Question: I'm working on a project which wraps some C++ code using SWIG and then need to write a java interface around it. I can do this no problem manually but NetBeans is opaque enough I can't seem to get it to work. I have a C++ project which builds the JNI and then packages the SWIG wrapper Java files and the JNI into a JAR.
I add that JAR to the Java project. It clearly shows up in the GUI, but my main code can't call any of the code contained in the JAR. I've tried every permutation of package names and so on without any luck. I tried to directly set the classpath using compiler flags in NetBeans but couldn't tell if it was actually doing it.

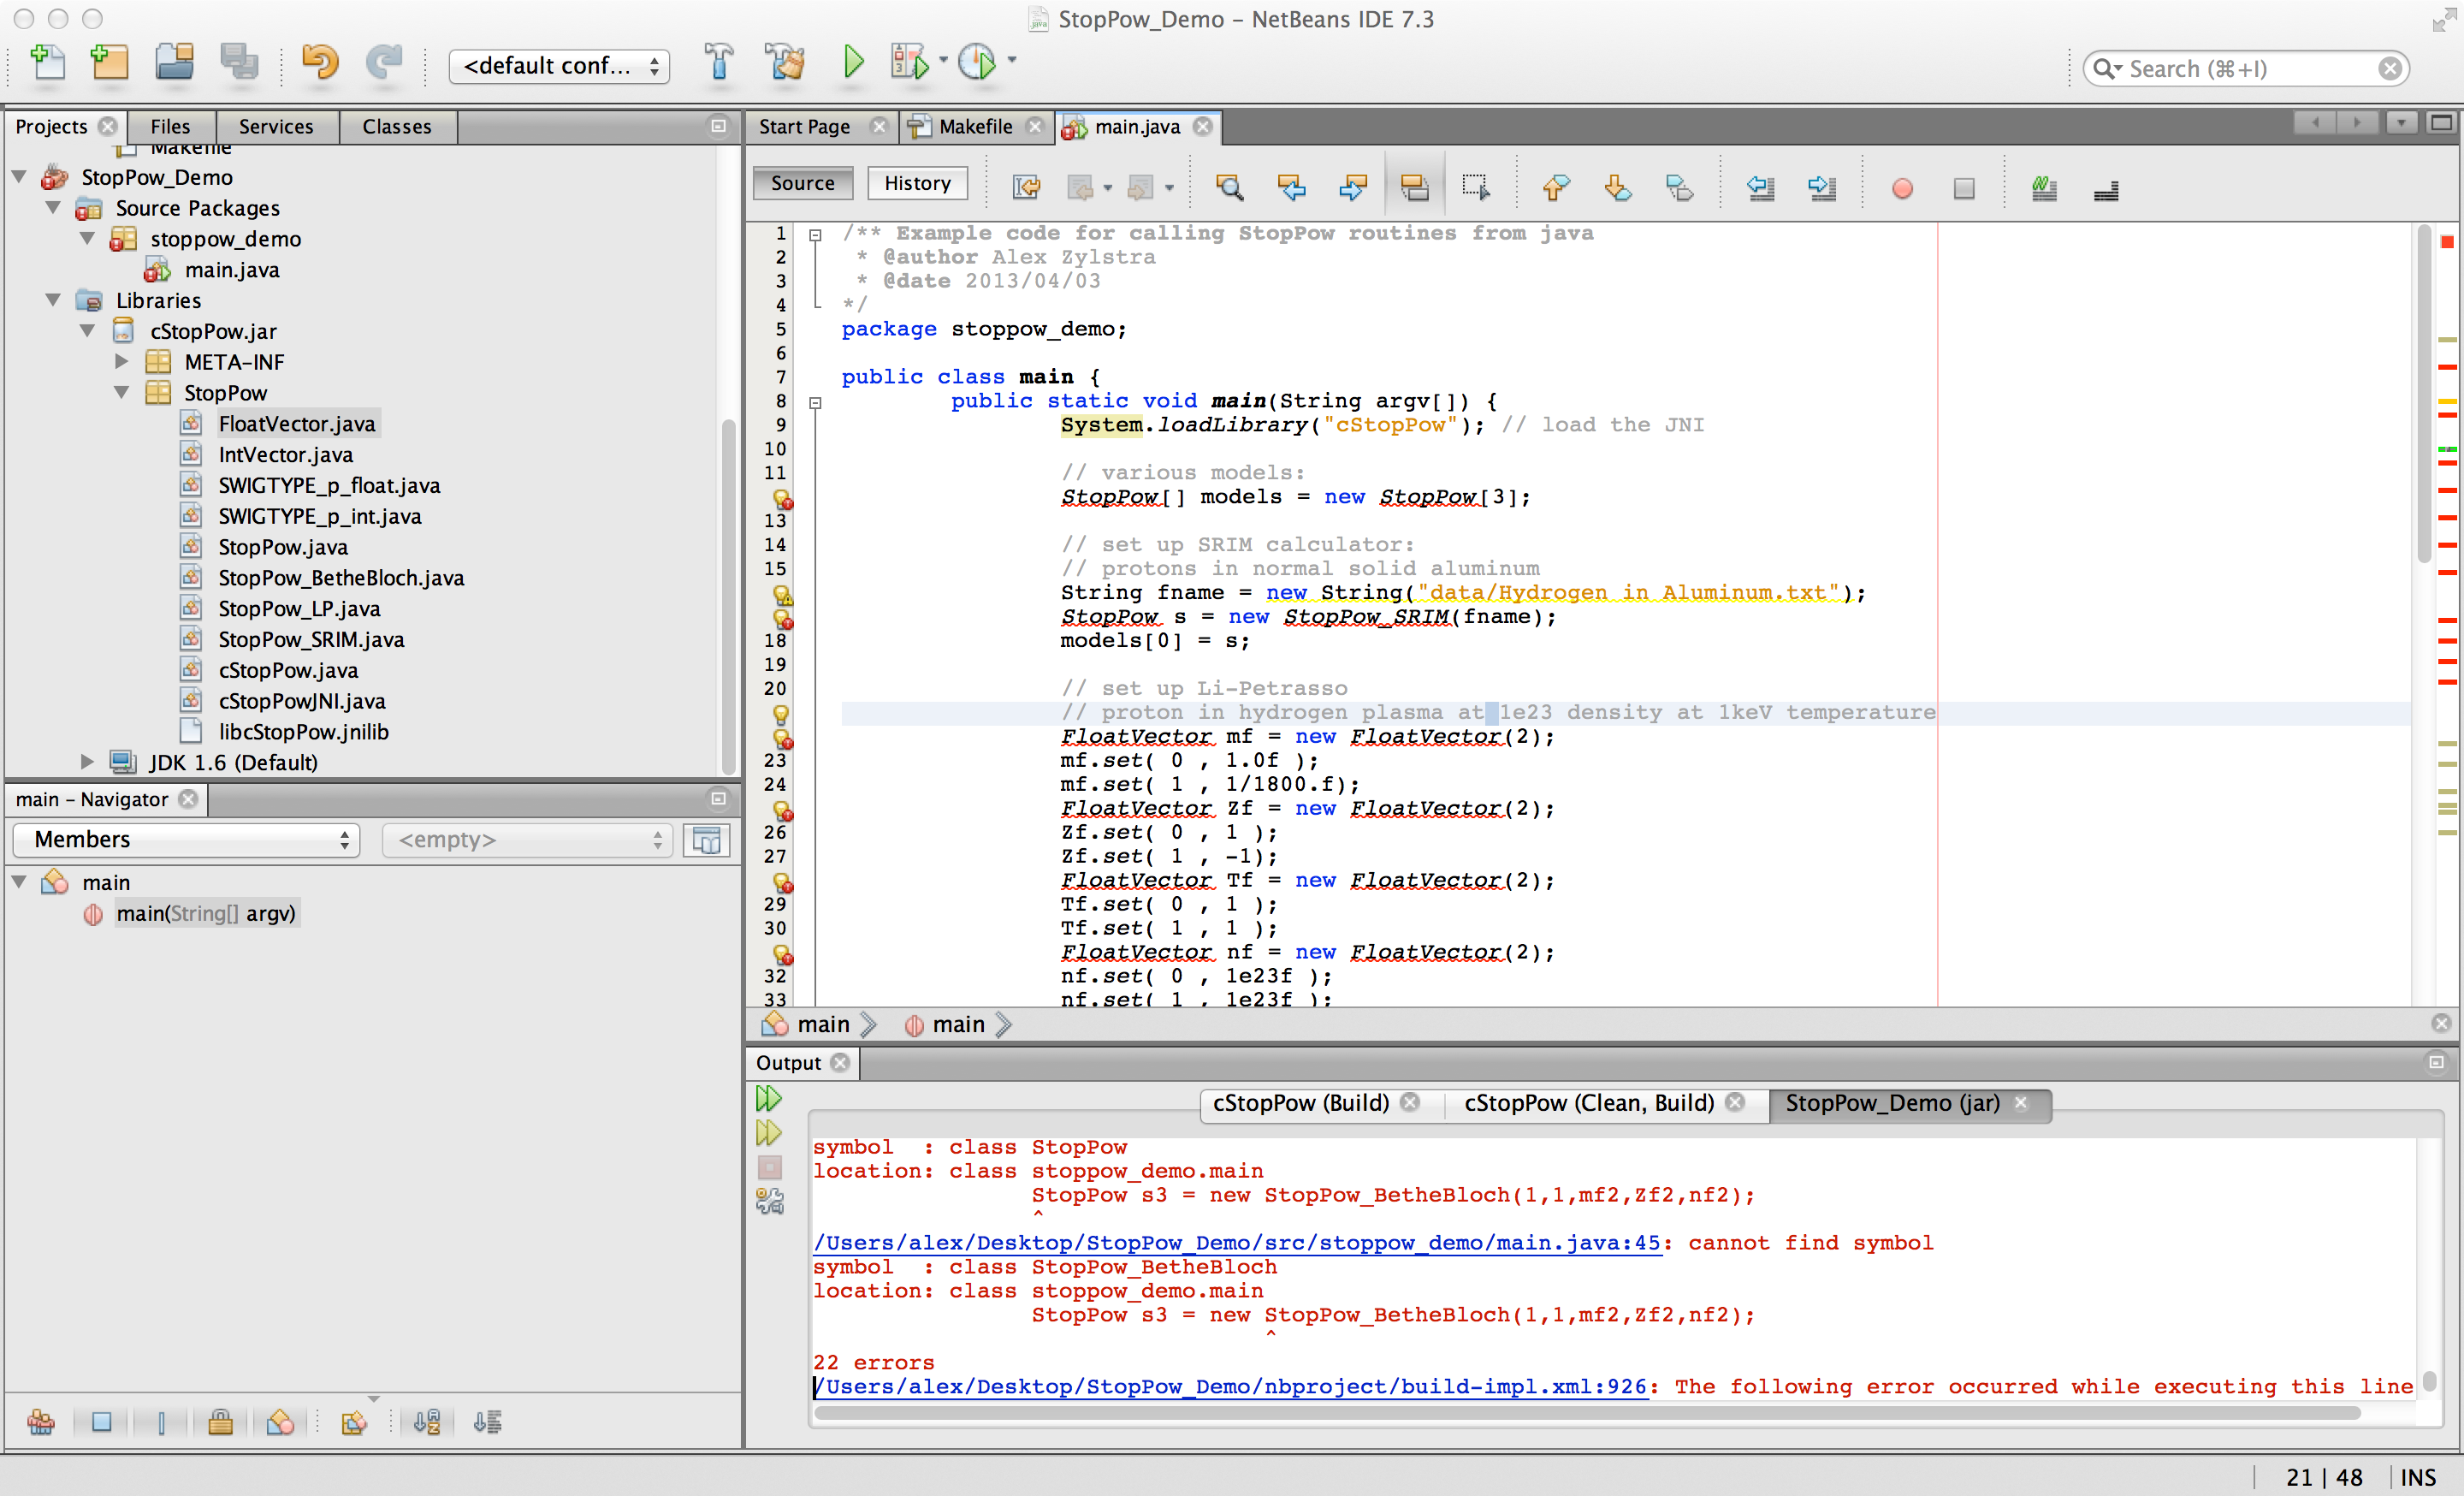
Answer: The JAR file needs to contain the java class files. It appears to only contain the source files..